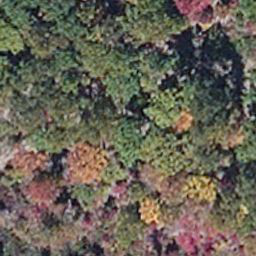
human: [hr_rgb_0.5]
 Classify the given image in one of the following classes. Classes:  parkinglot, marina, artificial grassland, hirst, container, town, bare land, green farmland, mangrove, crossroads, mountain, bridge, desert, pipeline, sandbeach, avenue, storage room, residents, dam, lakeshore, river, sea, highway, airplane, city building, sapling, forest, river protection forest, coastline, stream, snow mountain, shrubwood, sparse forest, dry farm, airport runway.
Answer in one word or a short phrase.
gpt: mangrove